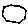
Label: hexagon